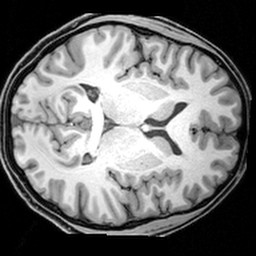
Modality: T1w
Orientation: axial
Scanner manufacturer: siemens
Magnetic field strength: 3 T
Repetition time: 1.9 s
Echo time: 0.00397 s